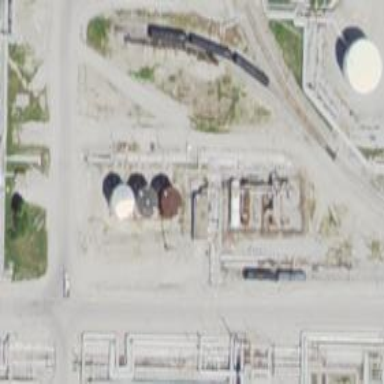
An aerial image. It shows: Storage tank with man-made structure.